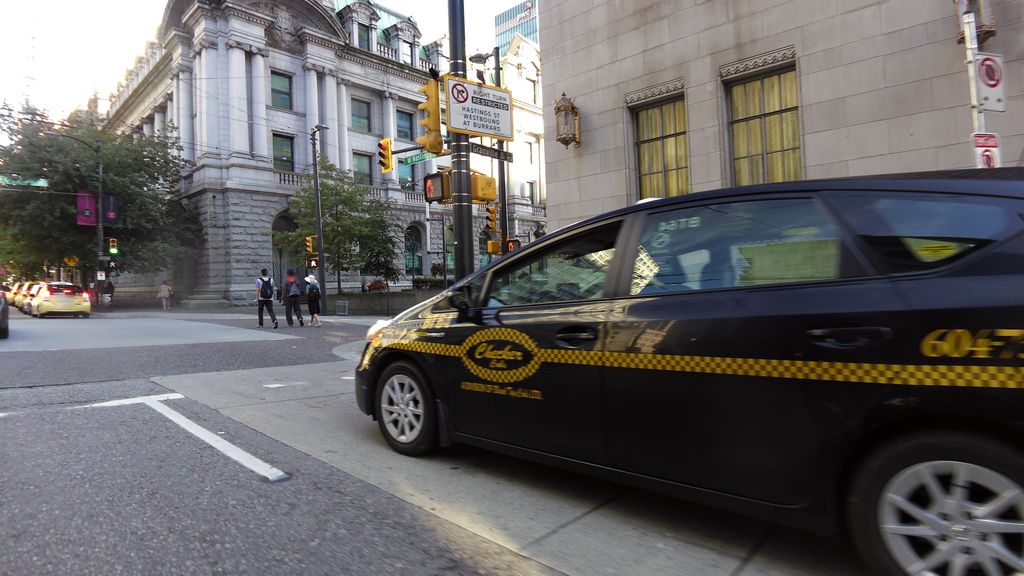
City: vancouver